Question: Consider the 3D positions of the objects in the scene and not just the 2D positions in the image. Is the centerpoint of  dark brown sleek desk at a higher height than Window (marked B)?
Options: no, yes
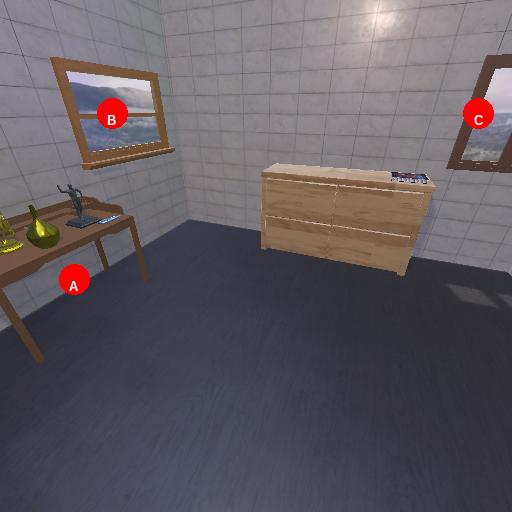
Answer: no